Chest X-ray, PA view. Patient: 39 years old, sex M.
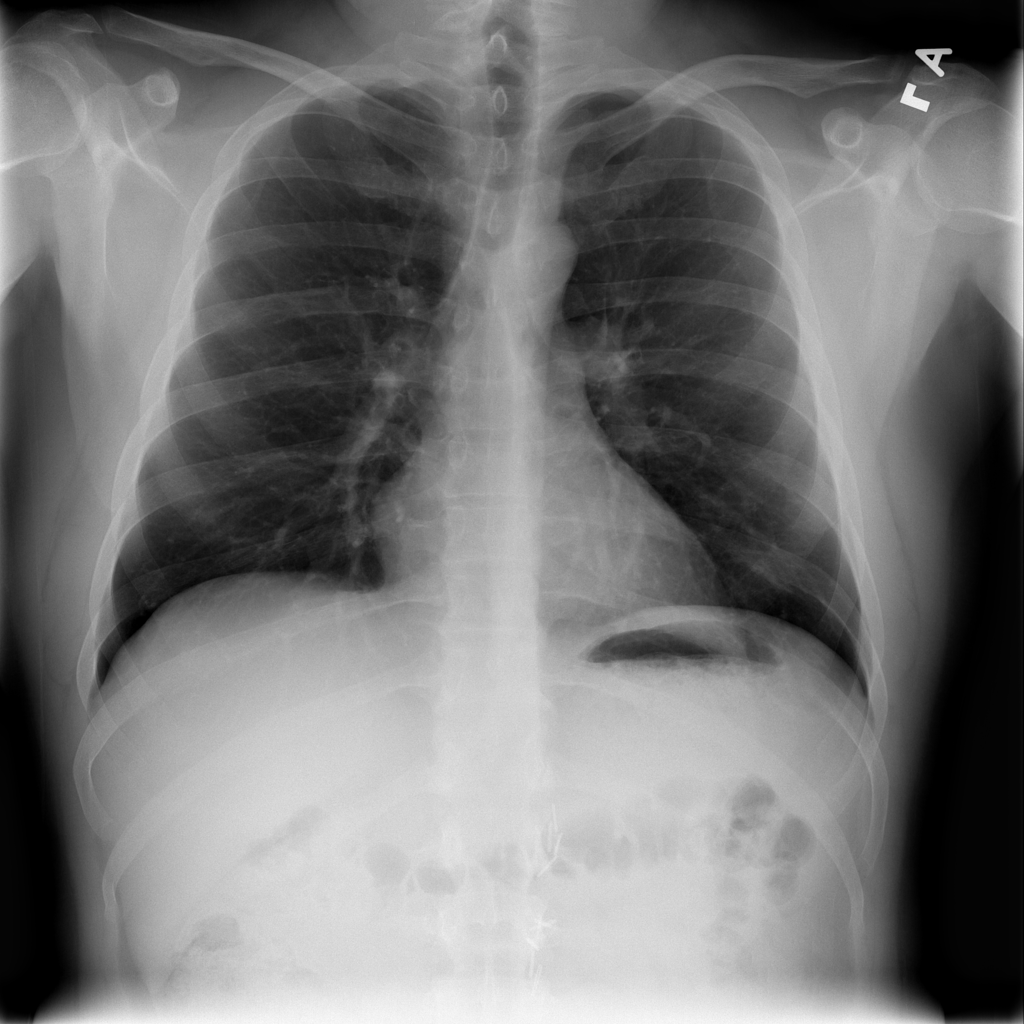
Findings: No Finding